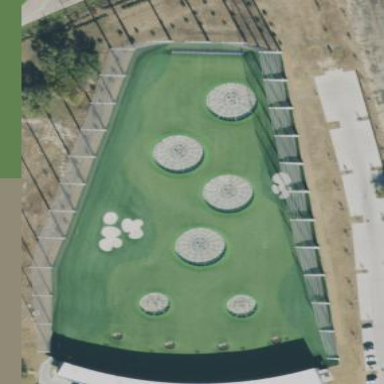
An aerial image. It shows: Grassy area used as driving range for golf.